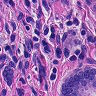
Metastatic tissue present: yes